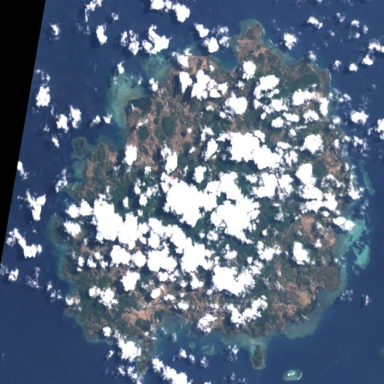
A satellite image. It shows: Island with natural coastline.